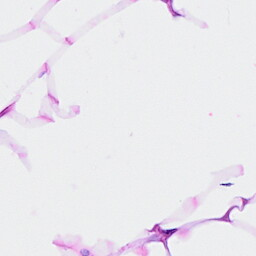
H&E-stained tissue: Breast